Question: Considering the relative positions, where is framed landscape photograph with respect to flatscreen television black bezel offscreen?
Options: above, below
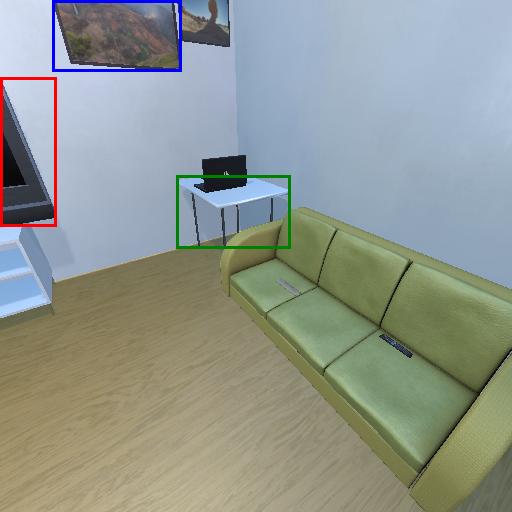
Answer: above